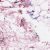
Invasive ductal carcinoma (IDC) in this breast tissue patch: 0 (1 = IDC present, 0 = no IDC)